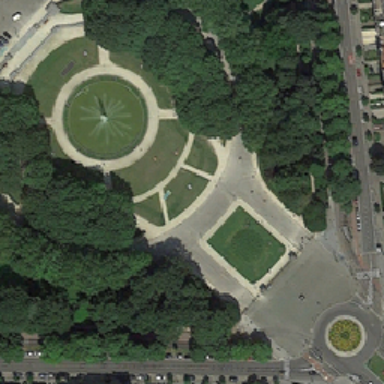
Square and some trees .